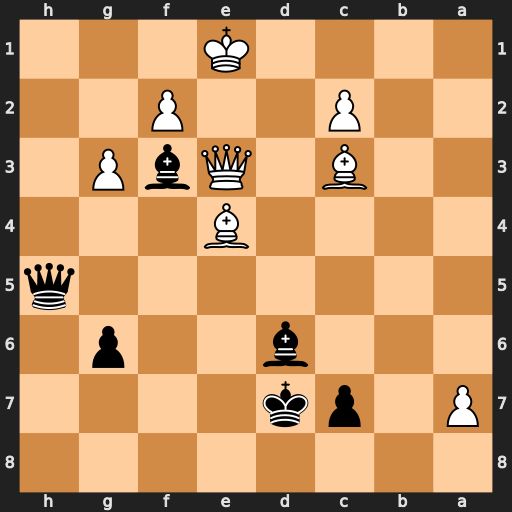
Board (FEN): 8/P1pk4/3b2p1/7q/4B3/2B1QbP1/2P2P2/4K3
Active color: b
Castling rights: -
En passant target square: -
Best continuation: Qh1+ Kd2 Qd1#